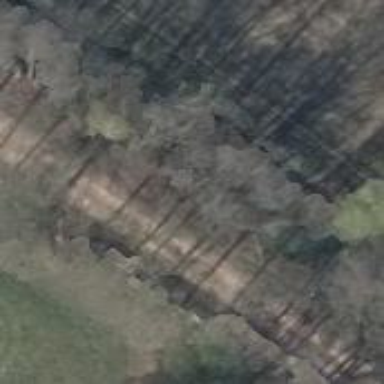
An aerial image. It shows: Row of deciduous broadleaved trees.